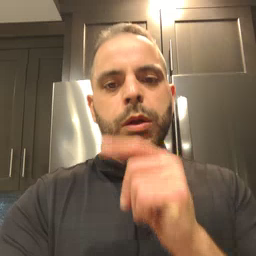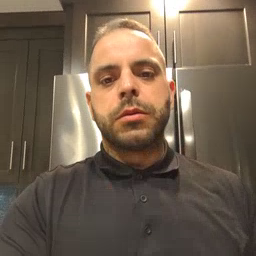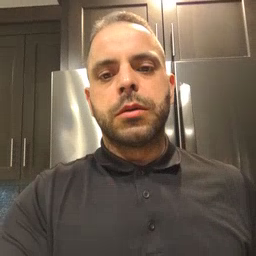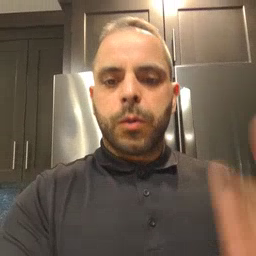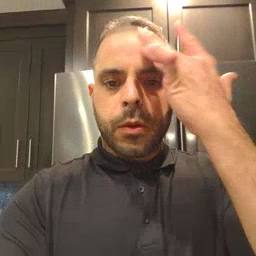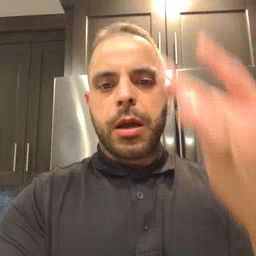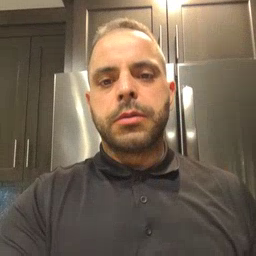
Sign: why